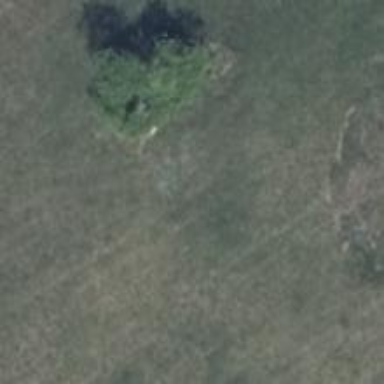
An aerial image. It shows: Hunting stand.